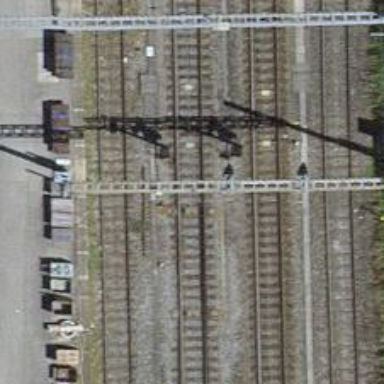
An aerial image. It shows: Railway signal.